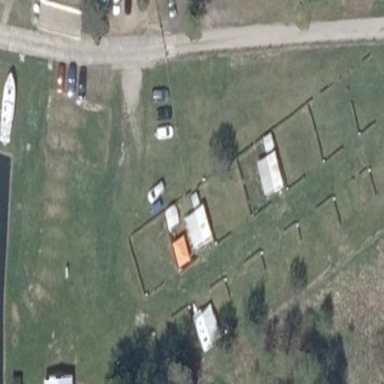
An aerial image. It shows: Campsite with sanitary dump station available.